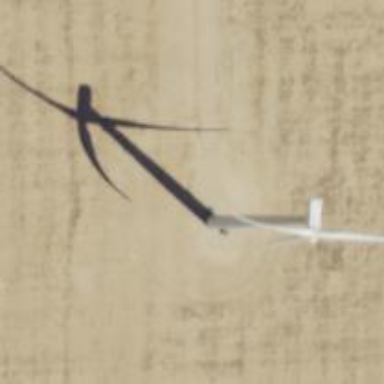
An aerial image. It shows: Wind generator in the form of horizontal axis wind turbine.